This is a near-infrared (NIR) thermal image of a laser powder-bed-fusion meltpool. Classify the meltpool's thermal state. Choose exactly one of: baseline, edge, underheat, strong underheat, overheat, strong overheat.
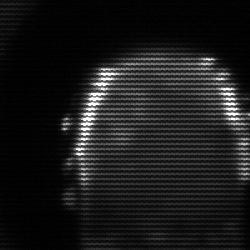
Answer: baseline